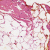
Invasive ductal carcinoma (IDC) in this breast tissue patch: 0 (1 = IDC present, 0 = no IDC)